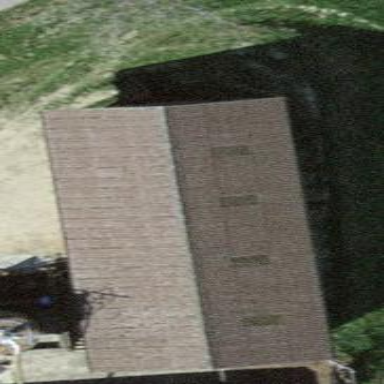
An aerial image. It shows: Rural barn.